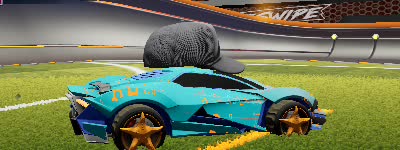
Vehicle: werewolf